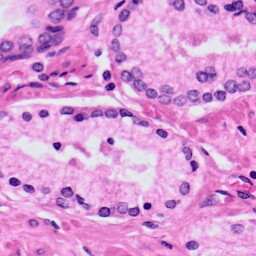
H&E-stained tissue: Prostate